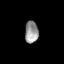
Tissue: skin
Cell type: Others
Senescence score: 0.699
Nuclear area (px): 292
Mean DAPI intensity: 148.322